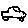
Label: car